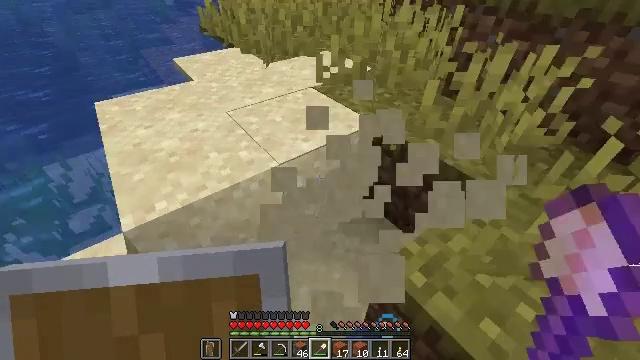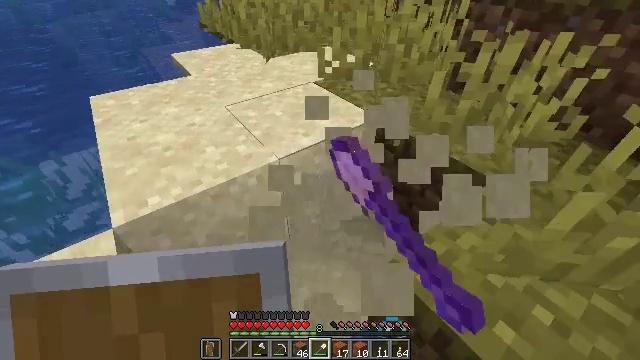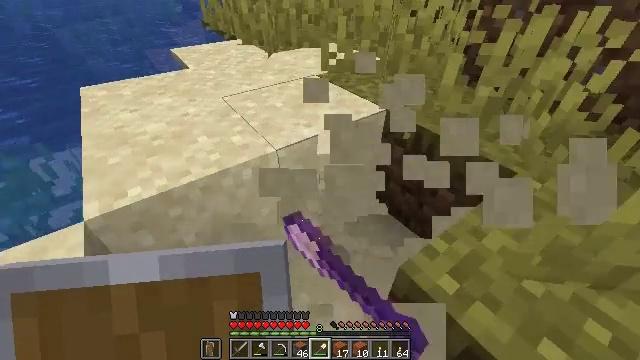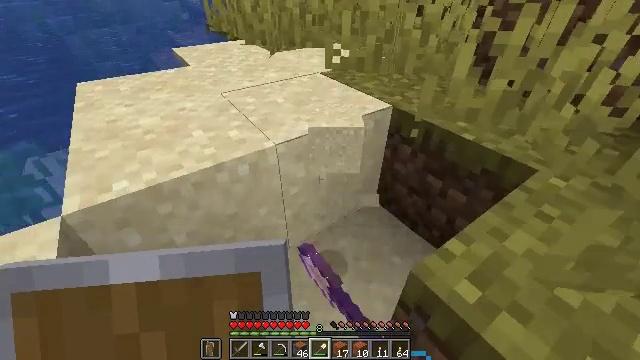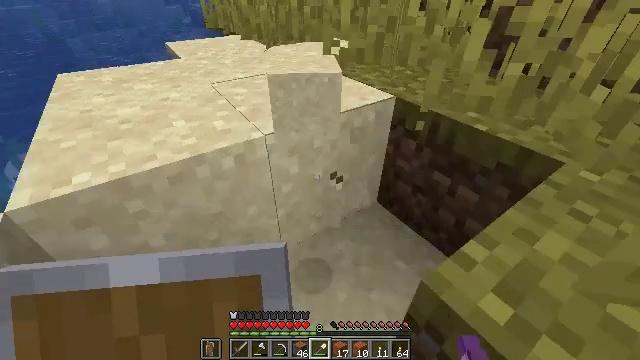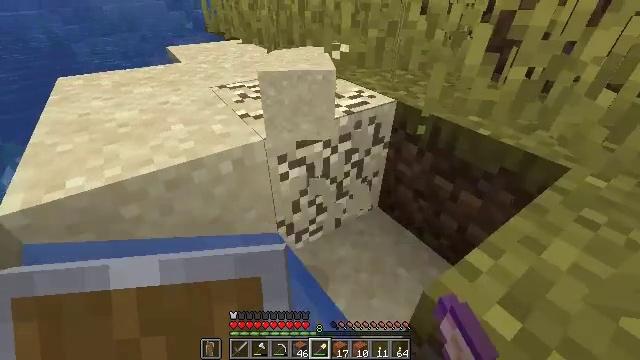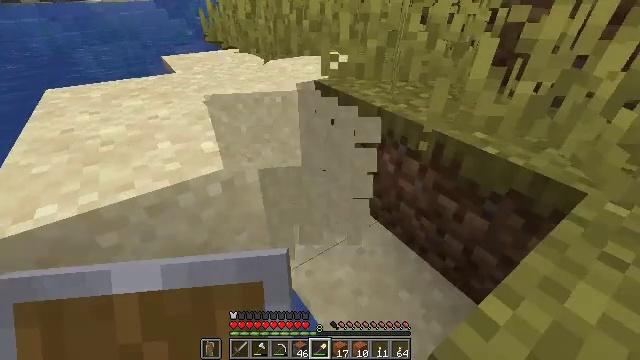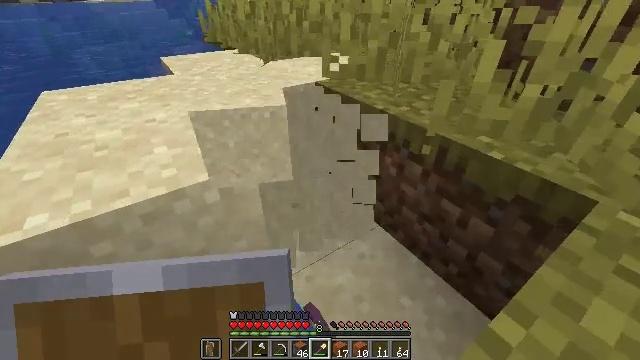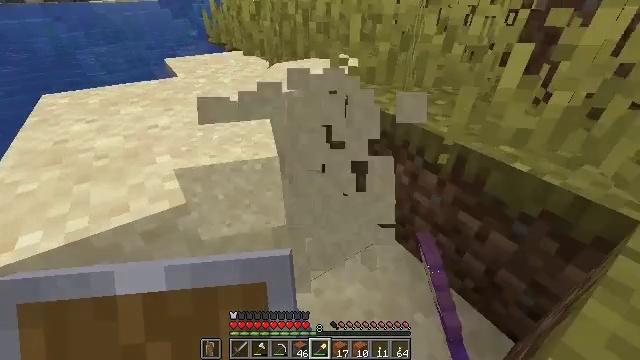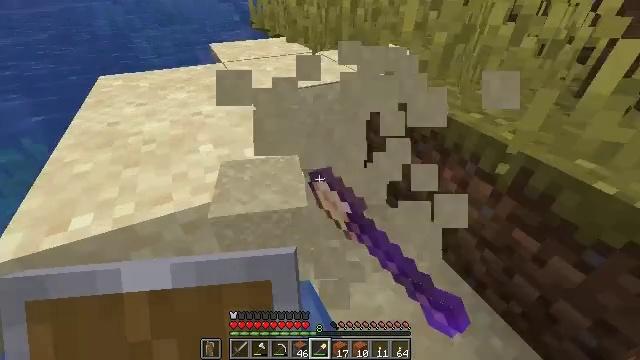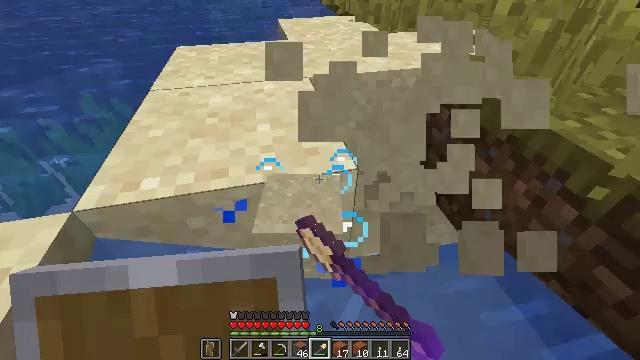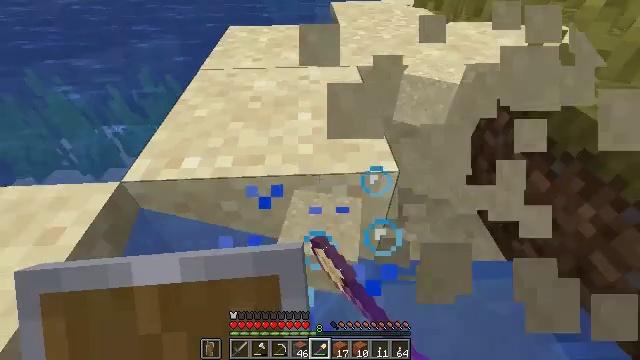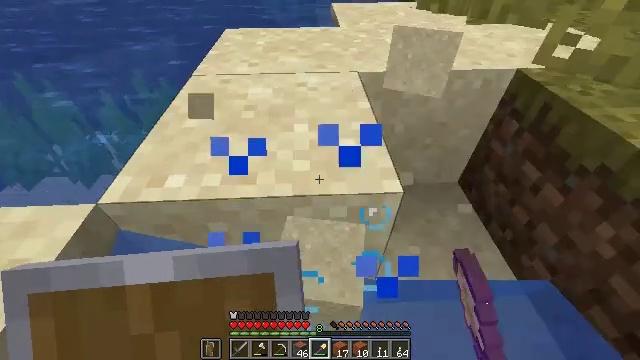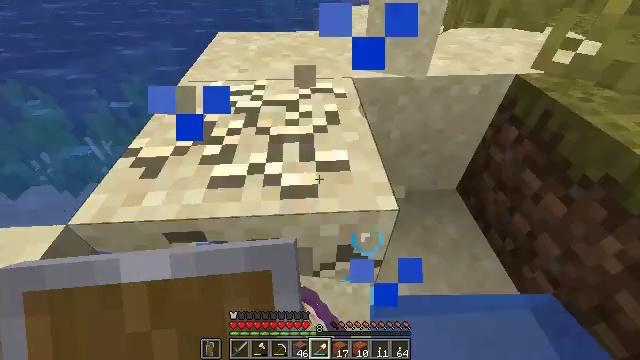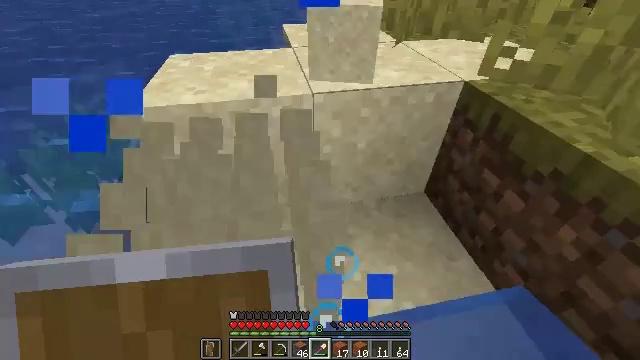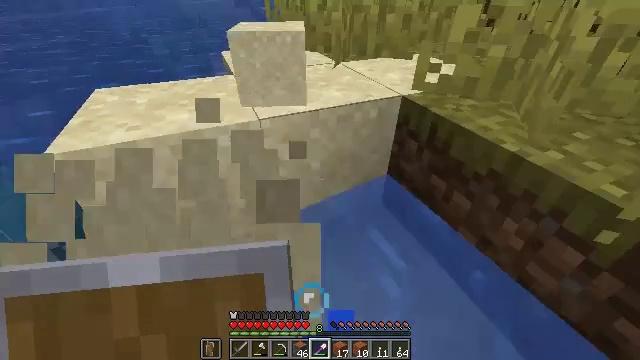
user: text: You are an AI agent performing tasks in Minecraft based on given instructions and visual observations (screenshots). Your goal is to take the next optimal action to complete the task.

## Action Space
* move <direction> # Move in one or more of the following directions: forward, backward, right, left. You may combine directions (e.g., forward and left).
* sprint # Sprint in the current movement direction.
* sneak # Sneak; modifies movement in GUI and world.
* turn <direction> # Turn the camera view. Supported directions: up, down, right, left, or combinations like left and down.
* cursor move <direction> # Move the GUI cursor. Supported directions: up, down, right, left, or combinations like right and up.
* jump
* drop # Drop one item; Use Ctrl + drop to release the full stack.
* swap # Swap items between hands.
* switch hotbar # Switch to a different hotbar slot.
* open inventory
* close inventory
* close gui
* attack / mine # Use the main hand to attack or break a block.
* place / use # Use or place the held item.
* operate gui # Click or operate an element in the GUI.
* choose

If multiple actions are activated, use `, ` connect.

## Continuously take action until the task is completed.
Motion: motion action
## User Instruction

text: Dig up some sand.
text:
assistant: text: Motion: attack / mine
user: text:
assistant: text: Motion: turn up, attack / mine
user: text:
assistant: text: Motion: turn up, attack / mine
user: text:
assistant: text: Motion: attack / mine
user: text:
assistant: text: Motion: attack / mine
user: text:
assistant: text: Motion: move forward, turn up, attack / mine
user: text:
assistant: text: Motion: move forward, attack / mine
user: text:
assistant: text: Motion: move forward, attack / mine
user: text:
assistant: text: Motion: move forward, turn left and down, attack / mine
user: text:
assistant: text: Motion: turn left and down, attack / mine
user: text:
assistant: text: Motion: turn left and down, attack / mine
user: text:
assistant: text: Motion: attack / mine
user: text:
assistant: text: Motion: attack / mine
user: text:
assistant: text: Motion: turn right and up, attack / mine
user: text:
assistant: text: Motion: turn right and up, attack / mine
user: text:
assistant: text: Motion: turn right and up, attack / mine
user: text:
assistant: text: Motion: turn right, attack / mine
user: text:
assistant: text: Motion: attack / mine
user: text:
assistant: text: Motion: attack / mine
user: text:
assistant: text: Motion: attack / mine
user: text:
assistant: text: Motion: attack / mine
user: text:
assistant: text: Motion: attack / mine
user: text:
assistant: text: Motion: attack / mine
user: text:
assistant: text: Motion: turn left, attack / mine
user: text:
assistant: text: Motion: turn left and down, attack / mine
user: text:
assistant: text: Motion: turn left and down, attack / mine
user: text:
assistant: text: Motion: attack / mine
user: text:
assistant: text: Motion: turn right and up, attack / mine
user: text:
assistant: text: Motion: turn right and up, attack / mine
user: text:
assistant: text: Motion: turn right, attack / mine